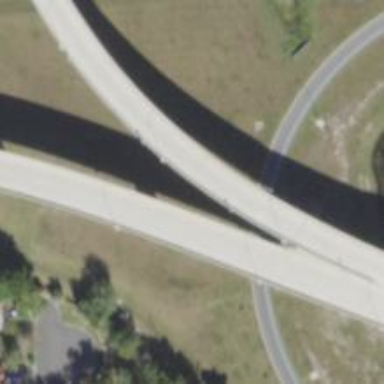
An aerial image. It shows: Bridge on motorway link.